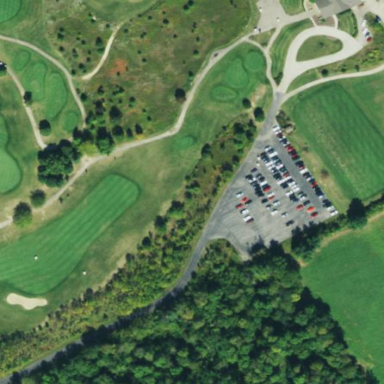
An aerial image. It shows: Rough grassy area used for golf.